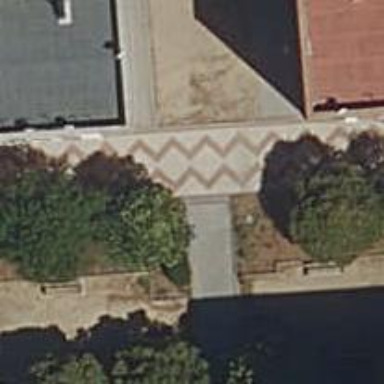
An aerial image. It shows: Paved footway.